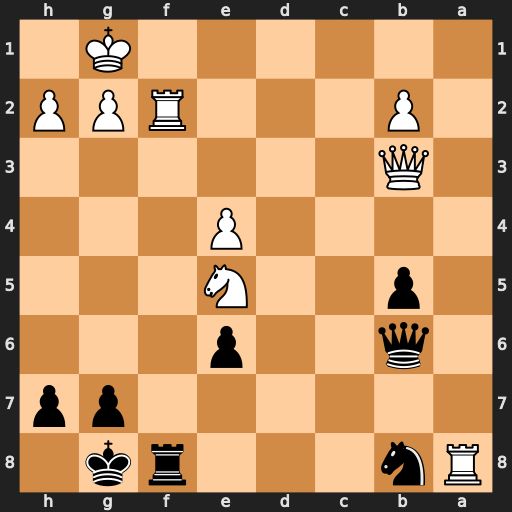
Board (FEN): Rn3rk1/6pp/1q2p3/1p2N3/4P3/1Q6/1P3RPP/6K1
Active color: b
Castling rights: -
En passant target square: -
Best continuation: Qxf2+ Kh1 Qe1#